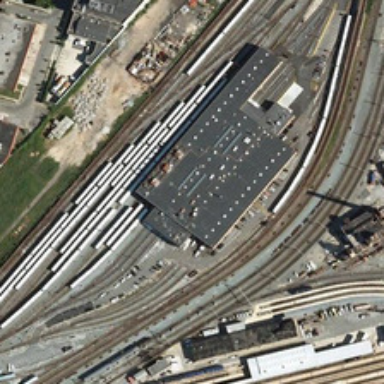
There is a huge rectangular building situated in the ceter of rails of white rails .